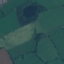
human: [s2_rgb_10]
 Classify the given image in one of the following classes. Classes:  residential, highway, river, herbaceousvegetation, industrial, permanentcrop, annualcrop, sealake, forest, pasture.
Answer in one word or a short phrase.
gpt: Pasture